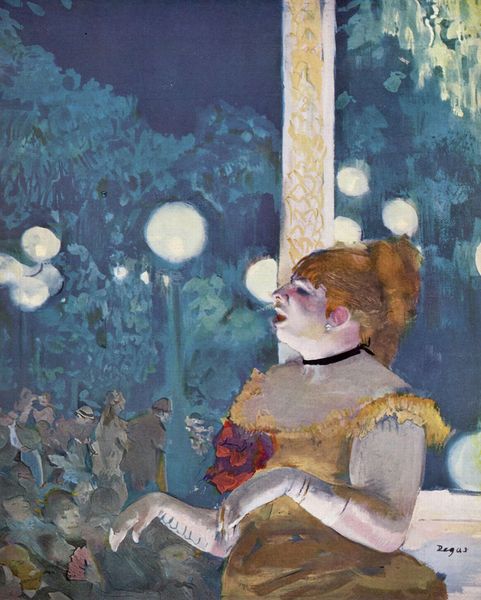
Titel: Im Konzert-Café: Das Lied des Hundes
Künstler: Edgar Degas
Standort: New York (New York)
Institution: Collection H. Havemeyer jr.
Schlagwörter: baum, blau, dunkel, gemälde, haut, himmel, bäume, frauen, gelb, impressionismus, menschen, sitzen, abend, ausschnitt, bar, blume, blumen, braun, bunt, cafe, degas, edgar degas, frankreich, frau, frisur, grau, handschuh, handschuhe, kleid, lampe, lampen, laterne, laternen, licht, lichter, mund, männer, nacht, nase, ohr, ohrring, orange, paris, pfeiler, profil, renoir, schwarz, star, säule, terasse, tische, weiss, blick, blüte, dame, park, rose, rot, ball, fest, flächig, gesellschaft, leute, party, schleife, tanz, blond, feier, lokal, arm, arme, augen, blass, mensch, bildnis, hände, portrait, porträt, signatur, pastos, dunkelheit, gold, haare, realismus, bühne, gesang, konzert, lampions, musik, oper, publikum, sängerin, tanzen, tänzerin, dekoltee, lippen, madame, wald, rund, garten, nachthimmel, dutt, halsband, zuschauer, lila, violett, signiert, auftritt, beleuchtung, besucher, dick, füllig, weiblich, impressionistisch, monet, vergnügen, leuchter, balken, hochsteckfrisur, impressionisten, rüschen, halsschmuck, kropfband, geschlossen, schauspiel, pfosten, fett, mond, stütze, pfahl, draußen, bläulich, kiosk, künstlerin, festlich, variete, toulouse-lautrec, dekoletee, rote haare, singen, sänger, trägerkleid, bleich, beleibt, leuchtend, pavillon, pavillion, zuhörer, träger, bluem, bewunderung, veranstaltung, lied, anmut, bäum, abgewinkelt, kabarett, sängering, hochnäsig, applaus, montmartre, strassenlaternen, perlenohrring, festlichkeit, ohhring, bardame, garteb, drall, freiluft, hure, korpulent, idol, menshen, grazie, opernsängerin, strassenlampen, vergnügungspark, dekolette, open air, dama, das ist degas handschrift, datum?, degas frau, fans, gartn, geasnag, im park, monet ist falsch, nach halsband nix lesbar, nacht lichter, nächstes bild?, paris impressionismus, sujet gartenszene mit dame, titel?, singend